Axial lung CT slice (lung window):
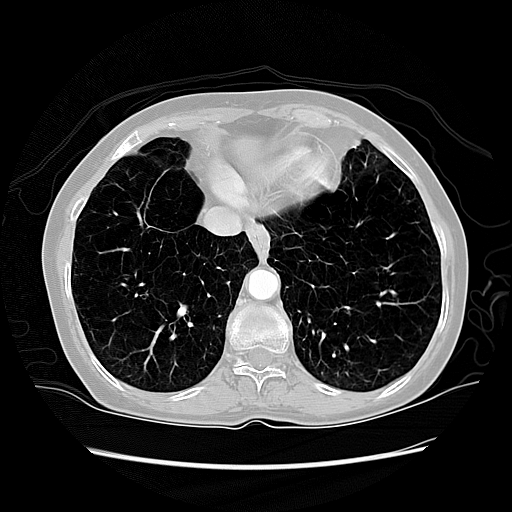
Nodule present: no